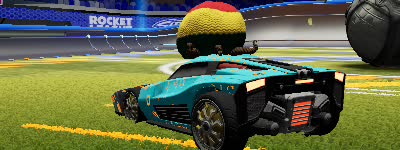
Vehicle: breakout